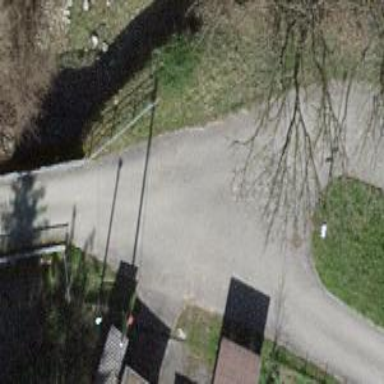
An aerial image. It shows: Unclassified road with bridge.